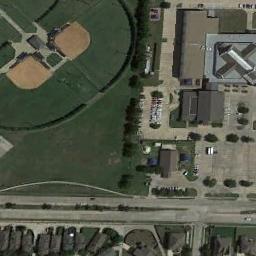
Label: baseball_diamond